Question: I have copied this code from here: <URL>
'''
package diningphilosophers;
import java.util.ArrayList;
import java.util.Random;
import java.util.concurrent.atomic.AtomicBoolean;
import java.util.concurrent.atomic.AtomicInteger;
enum PhilosopherState { Get, Eat, Pon }
class Fork {
public static final int ON_TABLE = -1;
static int instances = 0;
public int id;
public AtomicInteger holder = new AtomicInteger(ON_TABLE);
Fork() { id = instances++; }
}
class Philosopher implements Runnable {
static final int maxWaitMs = 100; // must be > 0
static AtomicInteger token = new AtomicInteger(0);
static int instances = 0;
static Random rand = new Random();
AtomicBoolean end = new AtomicBoolean(false);
int id;
PhilosopherState state = PhilosopherState.Get;
Fork left;
Fork right;
int timesEaten = 0;
Philosopher() {
id = instances++;
left = Main.forks.get(id);
right = Main.forks.get((id+1)%Main.philosopherCount);
}
void sleep() { try { Thread.sleep(rand.nextInt(maxWaitMs)); }
catch (InterruptedException ex) {} }
void waitForFork(Fork fork) {
do {
if (fork.holder.get() == Fork.ON_TABLE) {
fork.holder.set(id); // my id shows I hold it
return;
} else { // someone still holds it
sleep(); // check again later
}
} while (true);
}
public void run() {
do {
if (state == PhilosopherState.Pon) { // all that pondering
state = PhilosopherState.Get; // made me hungry
} else { // ==PhilosopherState.Get
if (token.get() == id) { // my turn now
waitForFork(left);
waitForFork(right); // Ah needs me some foahks!
token.set((id+2)% Main.philosopherCount);
state = PhilosopherState.Eat;
timesEaten++;
sleep(); // eat for a while
left.holder.set(Fork.ON_TABLE);
right.holder.set(Fork.ON_TABLE);
state = PhilosopherState.Pon; // ponder for a while
sleep();
} else { // token.get() != id, so not my turn
sleep();
}
}
} while (!end.get());
}
}
public class Main {
static final int philosopherCount = 5; // token +2 behavior good for odd #s
static final int runSeconds = 15;
static ArrayList<Fork> forks = new ArrayList<Fork>();
static ArrayList<Philosopher> philosophers = new ArrayList<Philosopher>();
public static void main(String[] args) {
for (int i = 0 ; i < philosopherCount ; i++) forks.add(new Fork());
for (int i = 0 ; i < philosopherCount ; i++)
philosophers.add(new Philosopher());
for (Philosopher p : philosophers) new Thread(p).start();
long endTime = System.currentTimeMillis() + (runSeconds * 1000);
do { // print status
StringBuilder sb = new StringBuilder("|");
for (Philosopher p : philosophers) {
sb.append(p.state.toString());
sb.append("|"); // This is a snapshot at a particular
} // instant. Plenty happens between.
sb.append(" |");
for (Fork f : forks) {
int holder = f.holder.get();
sb.append(holder==-1?" ":String.format("P%02d",holder));
sb.append("|");
}
System.out.println(sb.toString());
try {Thread.sleep(1000);} catch (Exception ex) {}
} while (System.currentTimeMillis() < endTime);
for (Philosopher p : philosophers) p.end.set(true);
for (Philosopher p : philosophers)
System.out.printf("P%02d: ate %,d times, %,d/sec
",
p.id, p.timesEaten, p.timesEaten/runSeconds);
}
}
'''
Compiling is okay. But on running, it gives 'NoClassDefFoundError'. Why is that so? I have checked and found that the class names are okay. I even tried renaming them. But no use.
Screenshot:

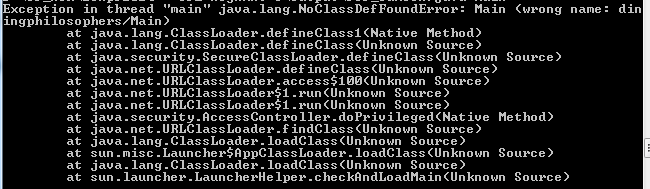
Answer: 1) make a directory called diningphilosophers
2) put your Main class there
3) one level up that directory, call:
'''
javac diningphilosophers/Main.java
'''
and then
'''
java diningphilosophers.Main
'''